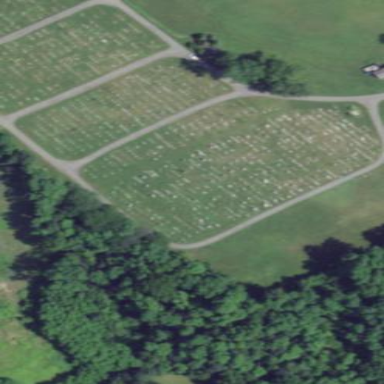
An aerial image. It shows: Cemetery or graveyard.